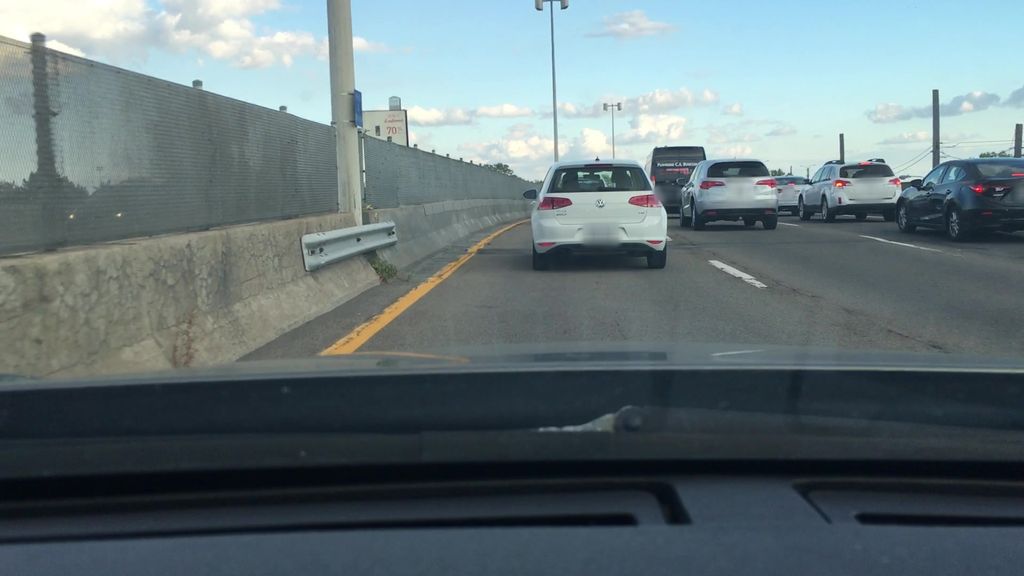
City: montreal